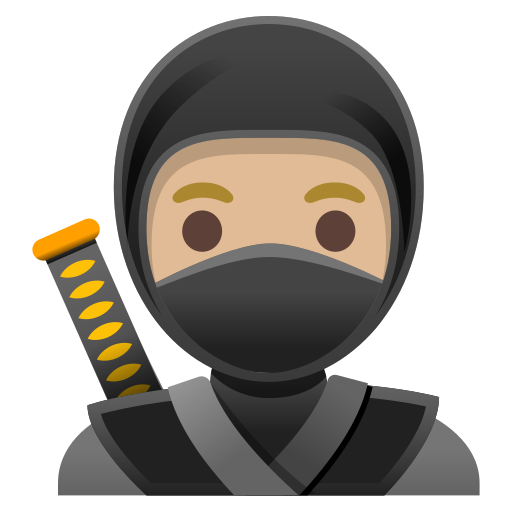
Emoji: 🥷🏼